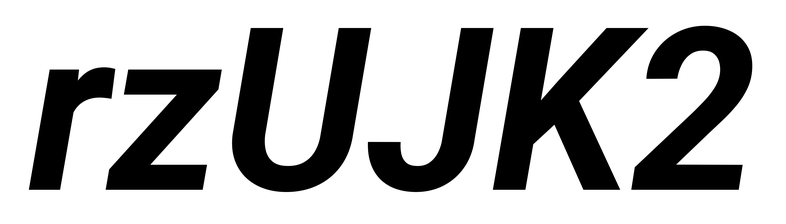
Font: Roboto-Italic_Bold_Italic